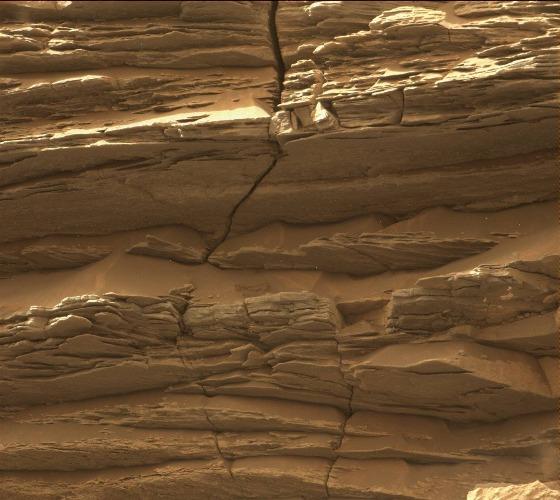
Terrain classes present: Bedrock, Rock, Shadow